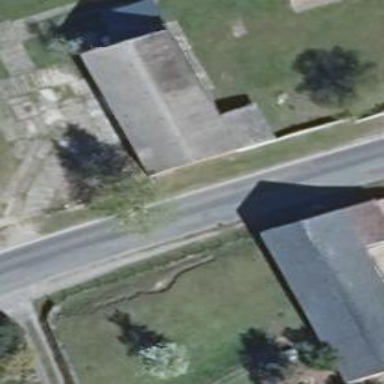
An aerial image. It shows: Shed.